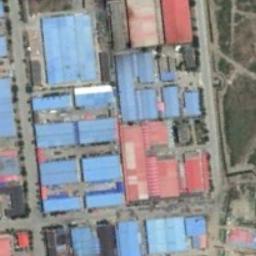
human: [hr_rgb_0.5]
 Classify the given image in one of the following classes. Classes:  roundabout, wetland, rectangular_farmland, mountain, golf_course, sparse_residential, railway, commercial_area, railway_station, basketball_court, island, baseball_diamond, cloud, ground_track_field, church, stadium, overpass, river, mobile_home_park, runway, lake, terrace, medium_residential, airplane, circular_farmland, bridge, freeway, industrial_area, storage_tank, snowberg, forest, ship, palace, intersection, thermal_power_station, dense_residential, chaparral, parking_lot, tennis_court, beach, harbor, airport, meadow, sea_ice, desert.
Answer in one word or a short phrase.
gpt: industrial_area